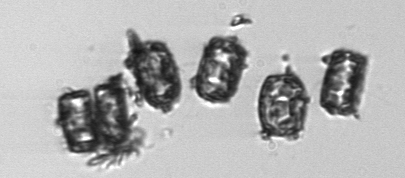
Label: Thalassiosira_TAG_external_detritus